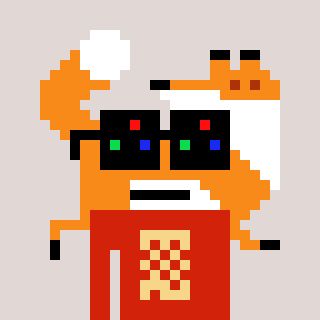
a pixel art character with square black sunglasses, a fox-shaped head and a red-colored body on a warm background